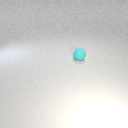
small cyan rubber sphere